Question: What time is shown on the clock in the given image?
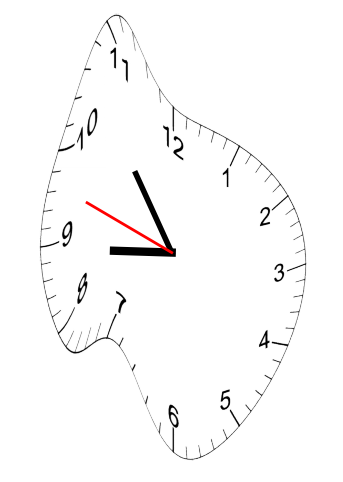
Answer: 08:53:48